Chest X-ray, AP view. Patient: 25 years old, sex M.
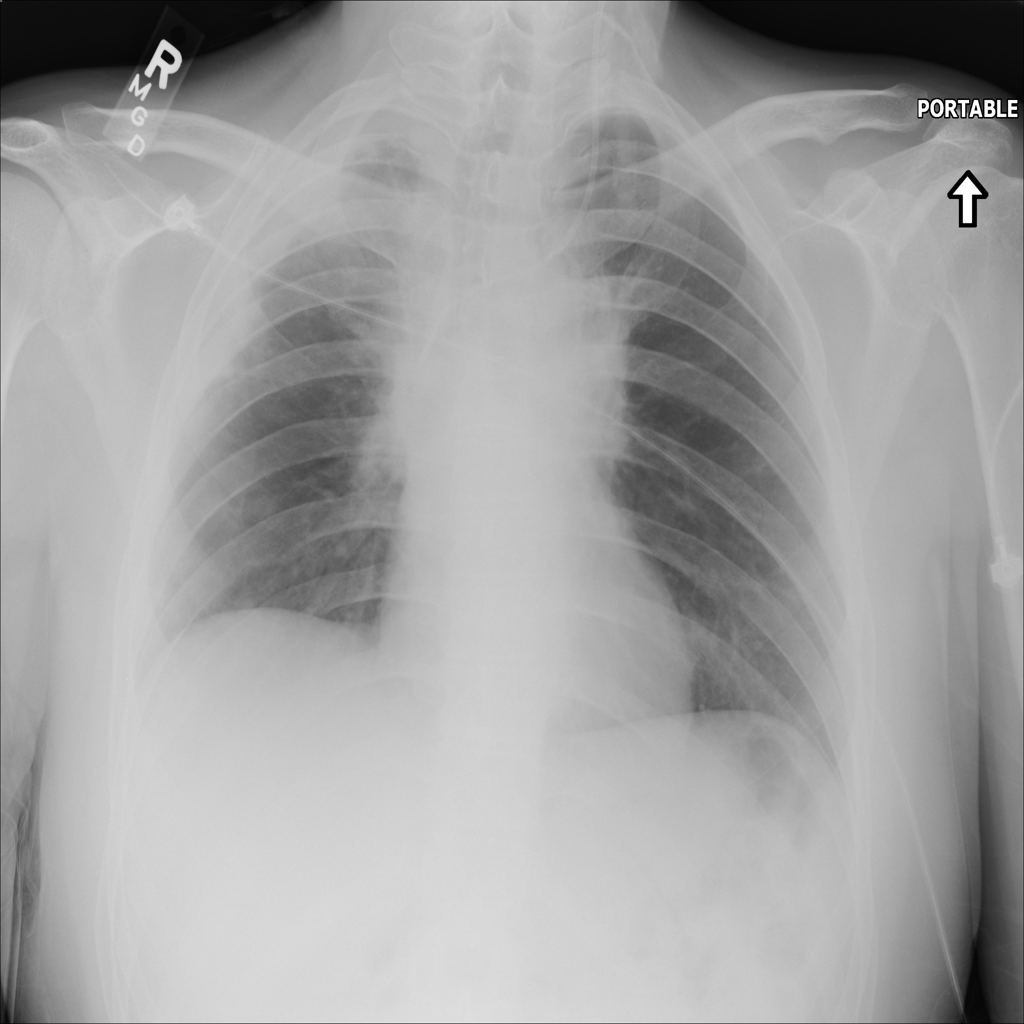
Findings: Infiltration